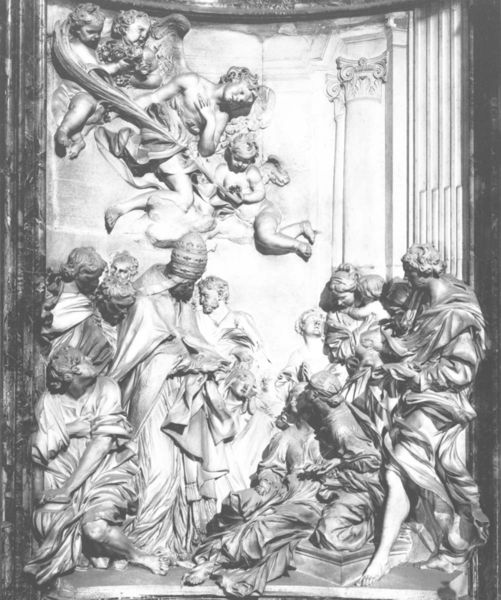
Titel: Tod der hl. Cäcilie
Künstler: Antonio Raggi
Standort: Rom, Piazza Navona, S. Agnese (EU - I - Latium)
Schlagwörter: feder, himmel, frauen, menschen, männer, szene, säulen, architektur, falten, kleidung, kirche, krone, renaissance, fliegen, kinder, engel, skulptur, relief, holzschnitt, pilaster, figuren, unruhe, papst, wandgemälde, plastik, nische, denkmal, kardinal, kapitell, palmzweig, statuen, jesus, priester, heiliger, tiara, umhänge, heilige, fresko, gips, putten, maria, glauben, leo, gläubige, mamor, katholisch, aktion, plstik, papstkrone, putt, wandrelief